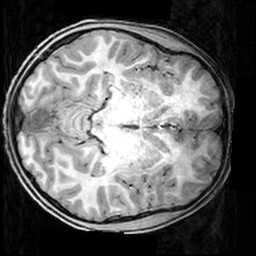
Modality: T1w
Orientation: axial
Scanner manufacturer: siemens
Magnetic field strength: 3 T
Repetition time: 1.9 s
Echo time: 0.00397 s